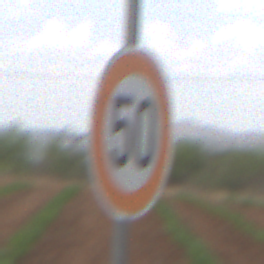
Verkehrszeichen: Geschwindigkeit50
Umgebung: Outdoor, Nature
Tageszeit: Midday
Wetter: PartlyCloudy
Licht: Natural
Jahreszeit: NotSpecified
Kontrast: LowContrast